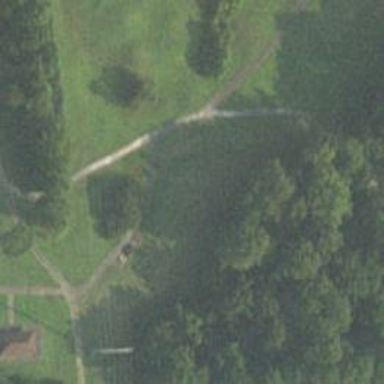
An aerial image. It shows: Golf cartpath that is also road path.